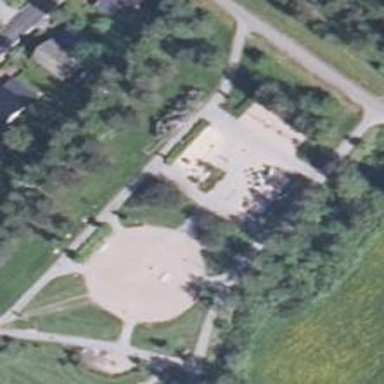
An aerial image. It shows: Playground featuring roundabout.